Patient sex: F
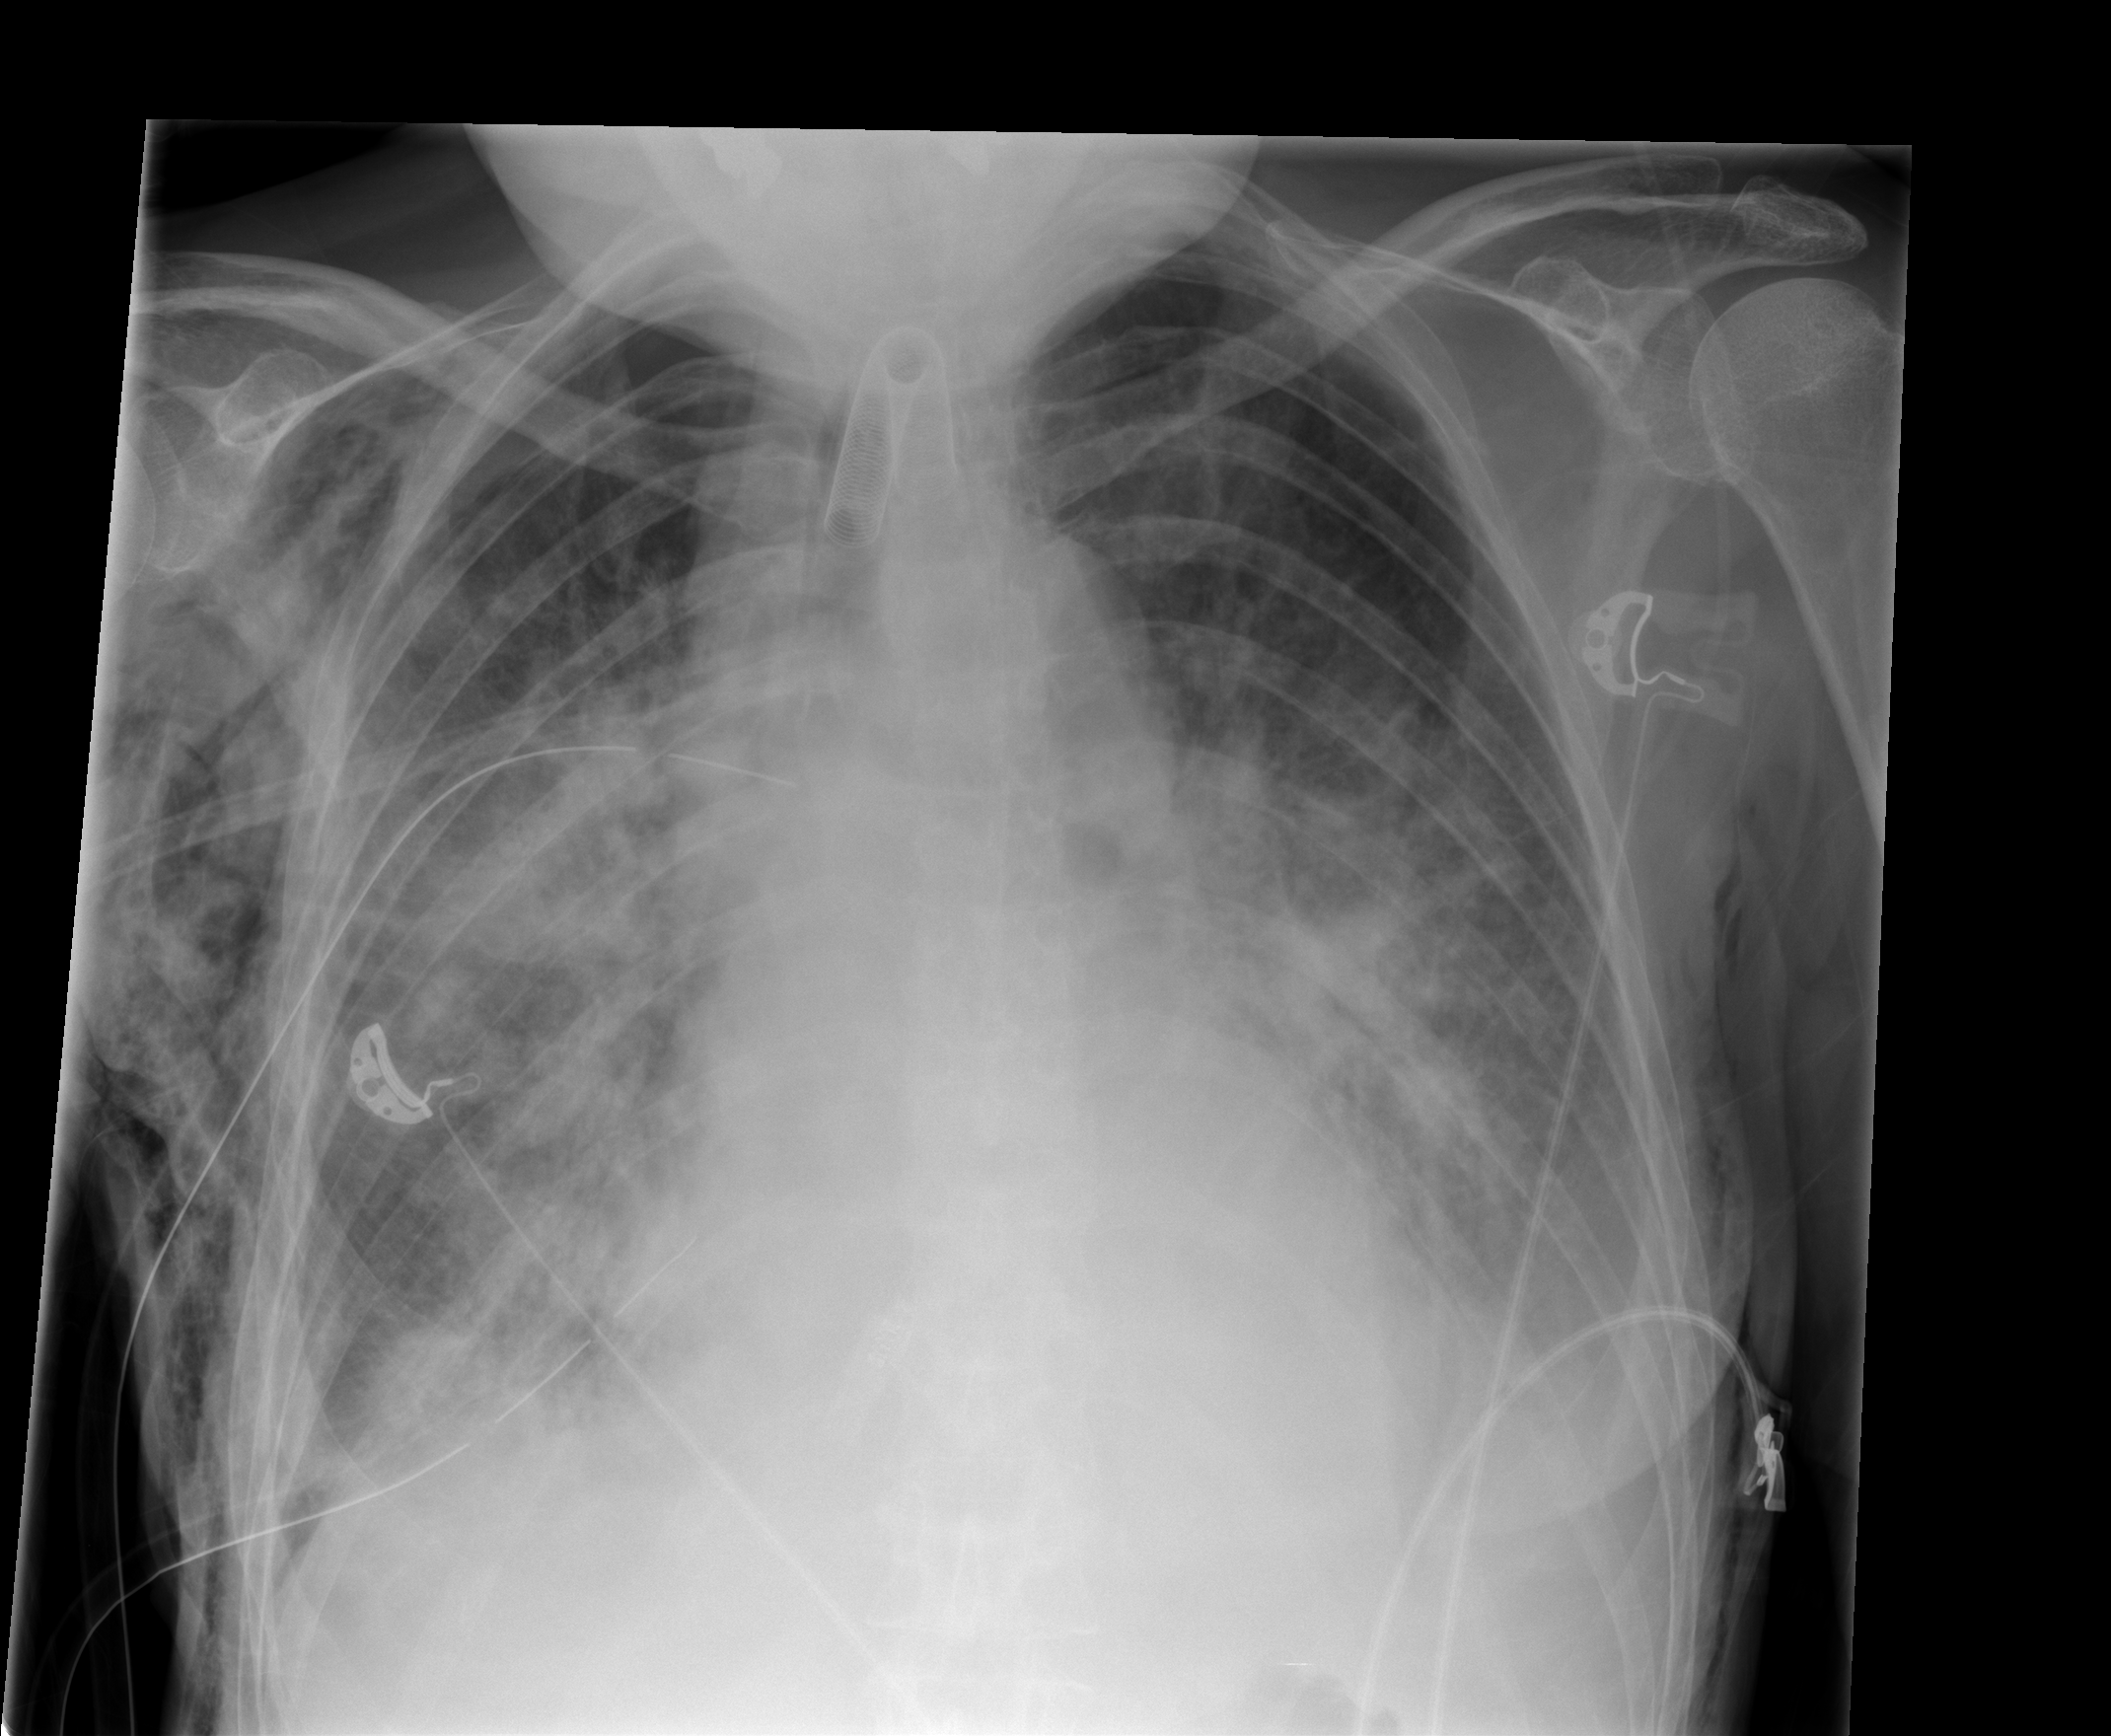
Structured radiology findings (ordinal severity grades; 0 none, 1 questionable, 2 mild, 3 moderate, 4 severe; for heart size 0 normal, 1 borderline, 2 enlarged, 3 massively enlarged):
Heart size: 2
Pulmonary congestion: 2
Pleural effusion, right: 1
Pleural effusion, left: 3
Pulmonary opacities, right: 3
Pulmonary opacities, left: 3
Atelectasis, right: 2
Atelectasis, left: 2